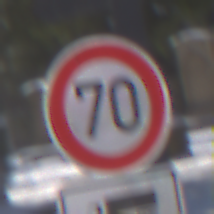
Verkehrszeichen: Geschwindigkeit70
Zusatzzeichen unten: MehrspurigeFahrzeuge2
Umgebung: Outdoor, Special
Tageszeit: MorningAfternoon
Wetter: Clear
Licht: Natural
Jahreszeit: Winter
Kontrast: HighContrast